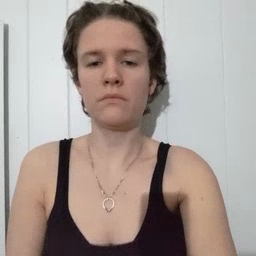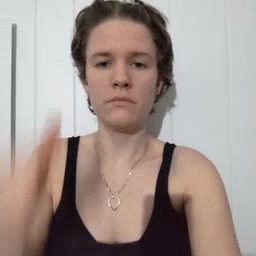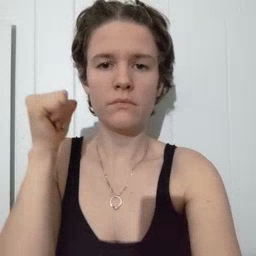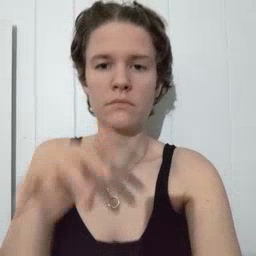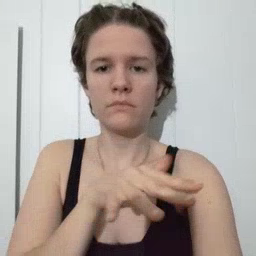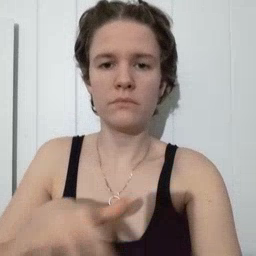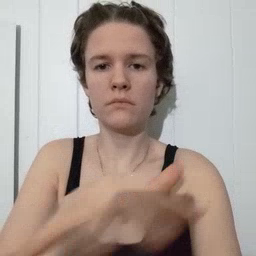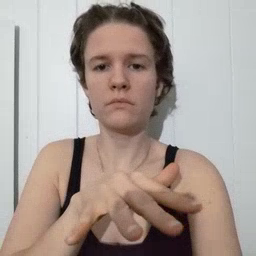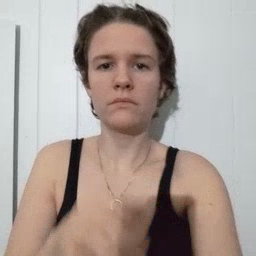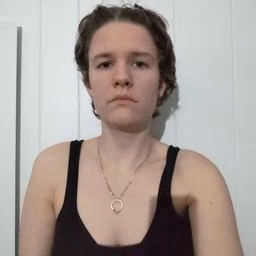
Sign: backyard